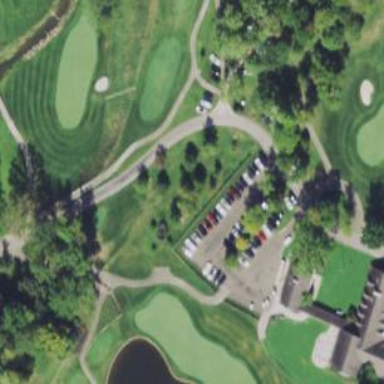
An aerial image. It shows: Footway that serves as golf path.